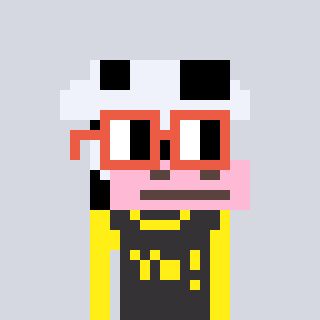
a pixel art character with square orange glasses, a cow-shaped head and a grayscale-colored body on a cool background